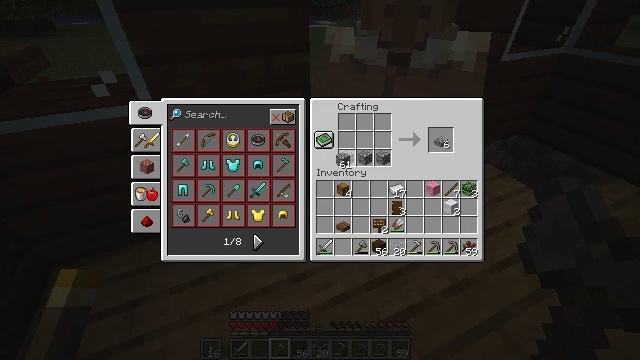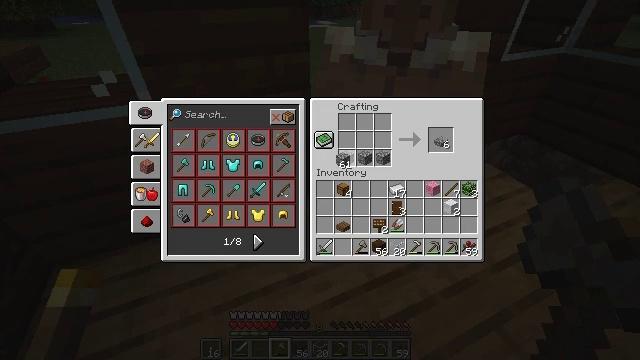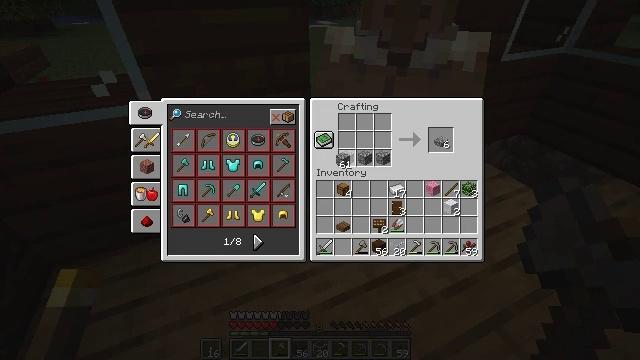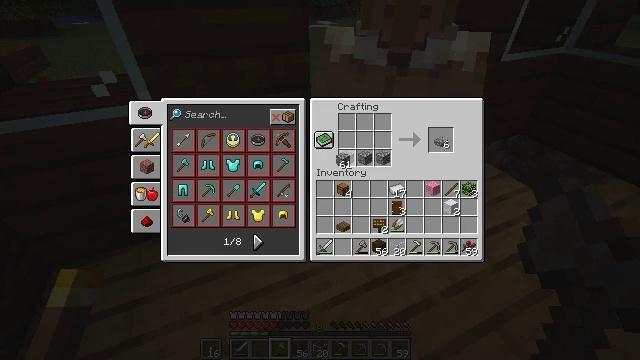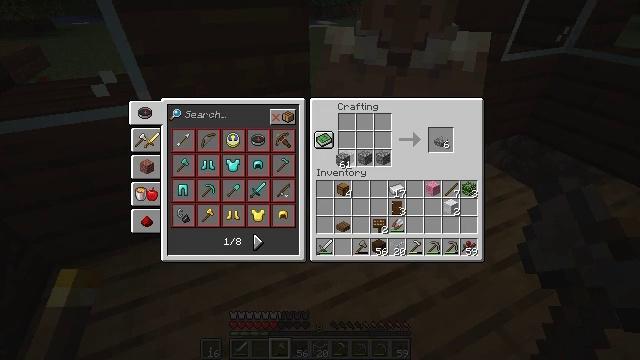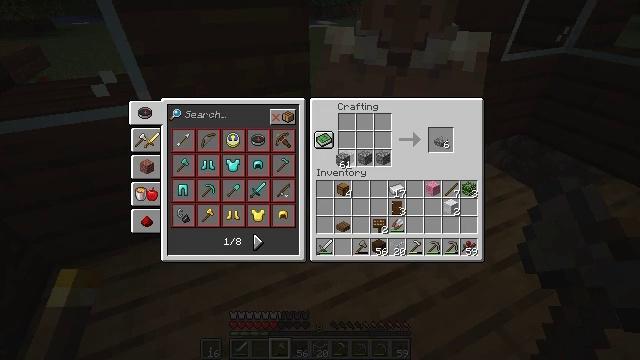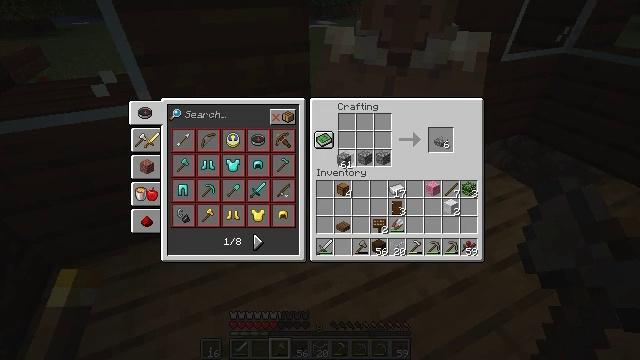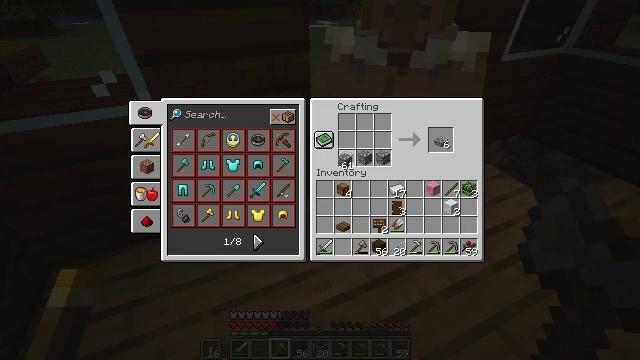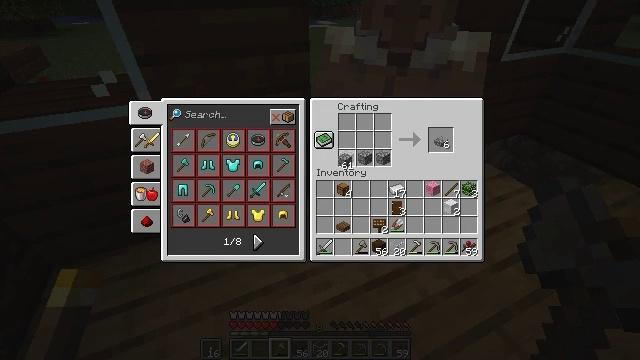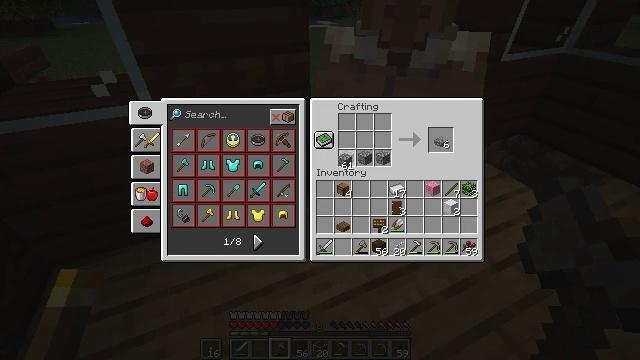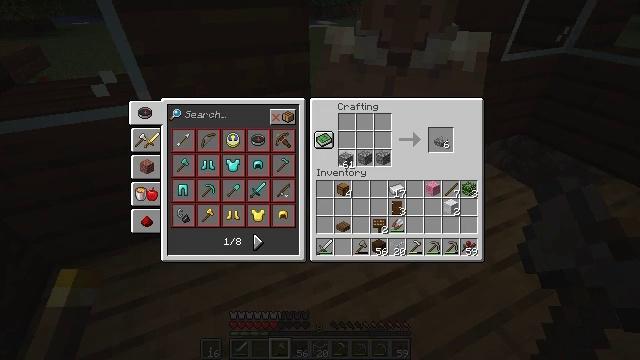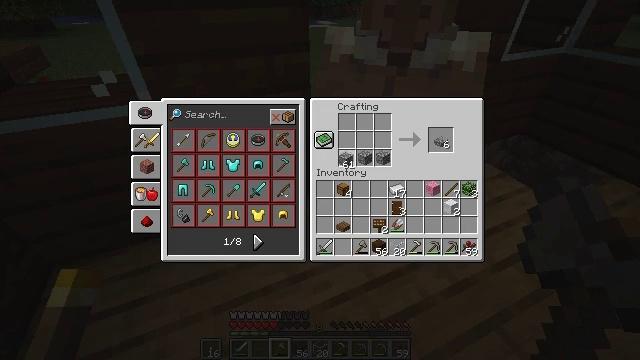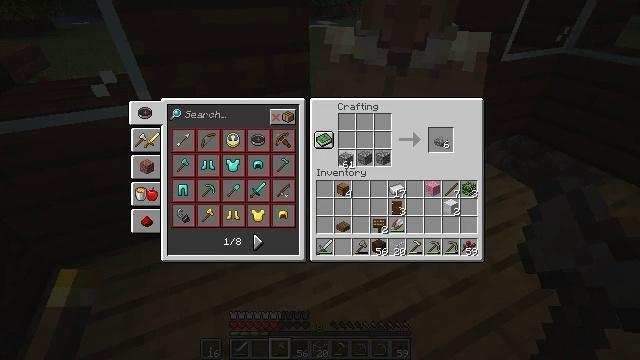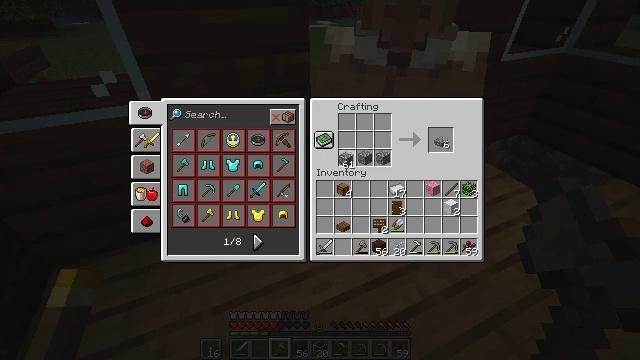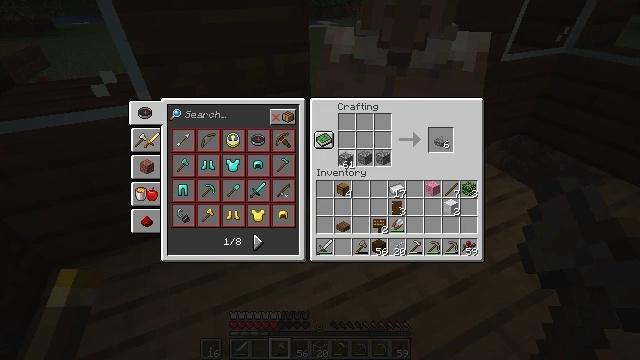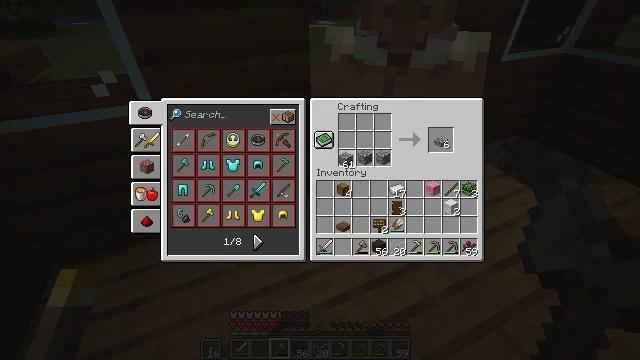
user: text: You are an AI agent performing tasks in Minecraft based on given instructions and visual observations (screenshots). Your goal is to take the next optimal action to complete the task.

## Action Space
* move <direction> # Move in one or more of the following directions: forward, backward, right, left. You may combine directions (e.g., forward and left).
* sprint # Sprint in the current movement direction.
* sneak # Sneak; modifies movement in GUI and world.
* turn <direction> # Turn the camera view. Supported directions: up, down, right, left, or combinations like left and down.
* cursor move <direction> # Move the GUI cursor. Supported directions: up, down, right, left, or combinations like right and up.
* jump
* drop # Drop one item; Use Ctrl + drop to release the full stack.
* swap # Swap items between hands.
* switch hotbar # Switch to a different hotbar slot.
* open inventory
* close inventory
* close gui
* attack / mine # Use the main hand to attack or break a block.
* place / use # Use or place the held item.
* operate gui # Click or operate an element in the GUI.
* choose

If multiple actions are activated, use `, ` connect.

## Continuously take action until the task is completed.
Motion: motion action
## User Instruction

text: Take cobblestone to craft a cobblestone slab.
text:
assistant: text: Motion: no_op
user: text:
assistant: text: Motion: no_op
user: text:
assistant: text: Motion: no_op
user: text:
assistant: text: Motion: no_op
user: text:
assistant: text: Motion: no_op
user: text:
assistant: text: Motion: no_op
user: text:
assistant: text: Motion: no_op
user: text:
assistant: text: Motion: no_op
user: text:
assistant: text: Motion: no_op
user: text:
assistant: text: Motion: no_op
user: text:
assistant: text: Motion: no_op
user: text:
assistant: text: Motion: no_op
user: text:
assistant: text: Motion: choose
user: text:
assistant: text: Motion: choose
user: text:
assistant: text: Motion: choose
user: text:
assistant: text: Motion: choose
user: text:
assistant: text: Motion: cursor move right, choose
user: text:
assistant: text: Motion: cursor move right, choose
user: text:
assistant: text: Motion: cursor move right, choose
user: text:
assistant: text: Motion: choose
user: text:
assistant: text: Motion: choose
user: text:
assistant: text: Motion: choose
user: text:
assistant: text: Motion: choose
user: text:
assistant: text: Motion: choose
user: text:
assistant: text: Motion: cursor move left
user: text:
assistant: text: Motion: cursor move left
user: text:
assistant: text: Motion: no_op
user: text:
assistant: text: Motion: no_op
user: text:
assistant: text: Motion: no_op
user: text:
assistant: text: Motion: no_op